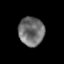
Tissue: prostate
Cell type: Myeloid cells
Senescence score: 0.3199
Nuclear area (px): 724
Mean DAPI intensity: 111.512